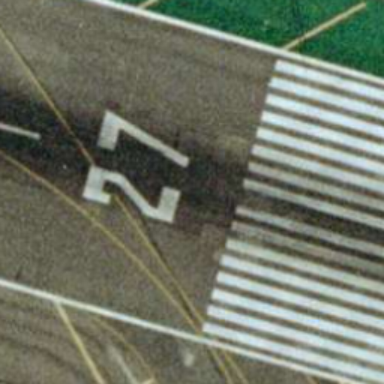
It is a straight runway with some mark lines and a number on it .